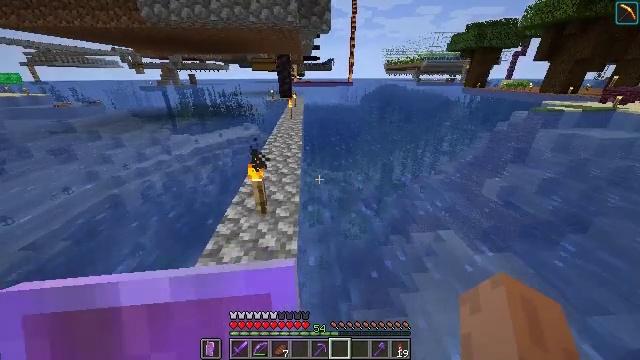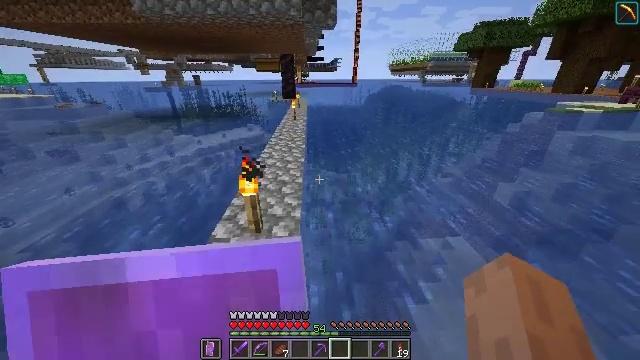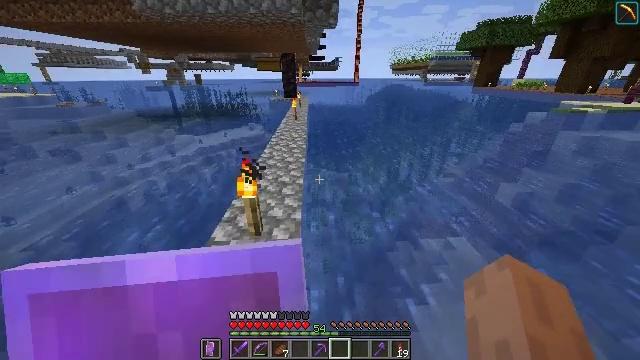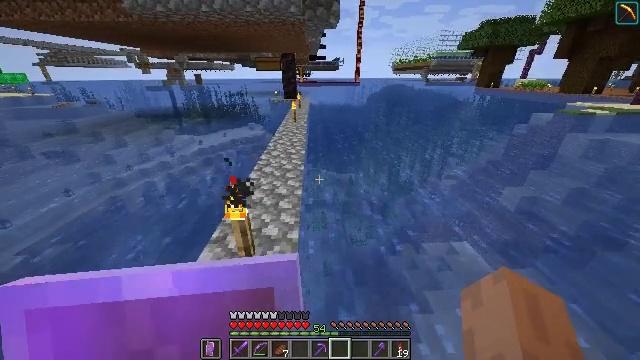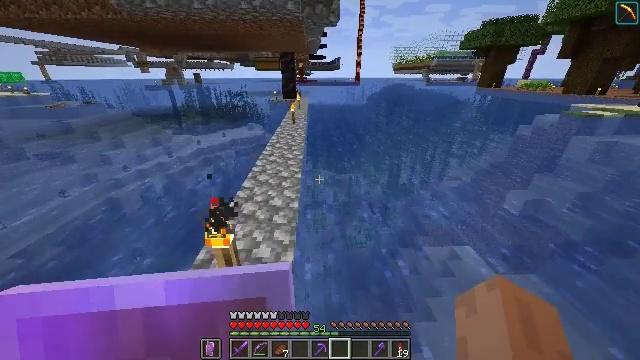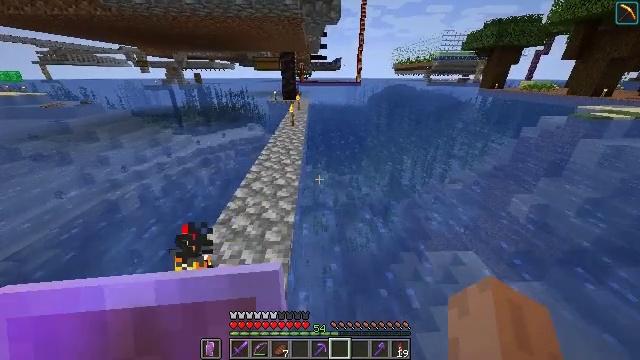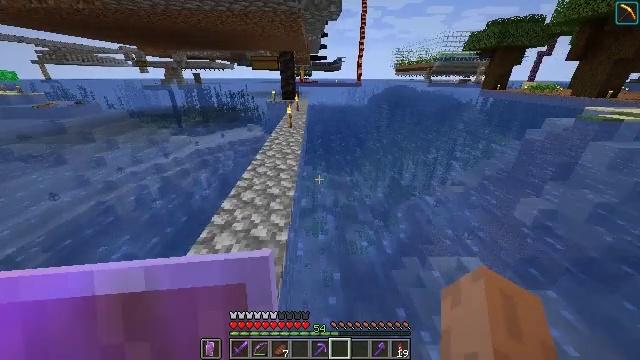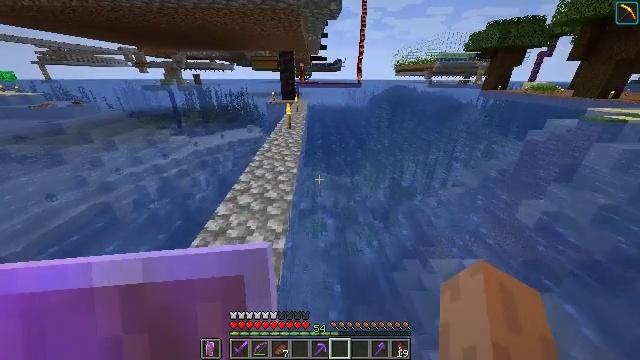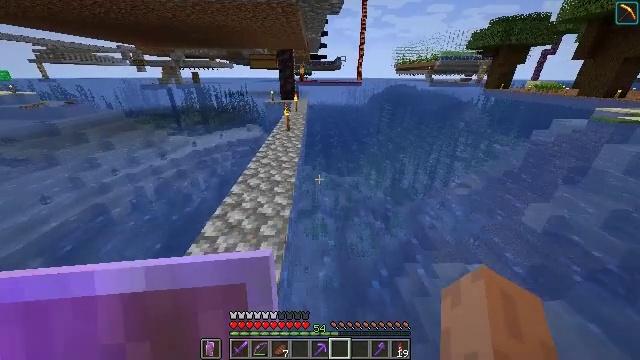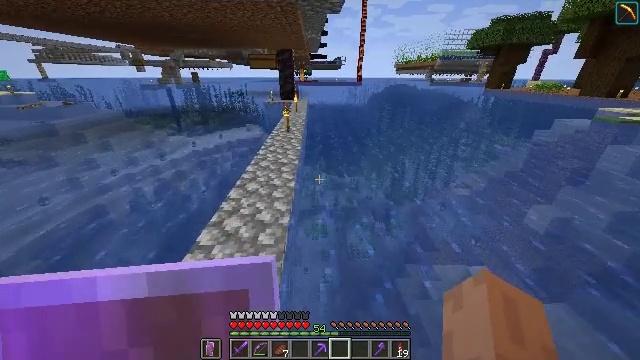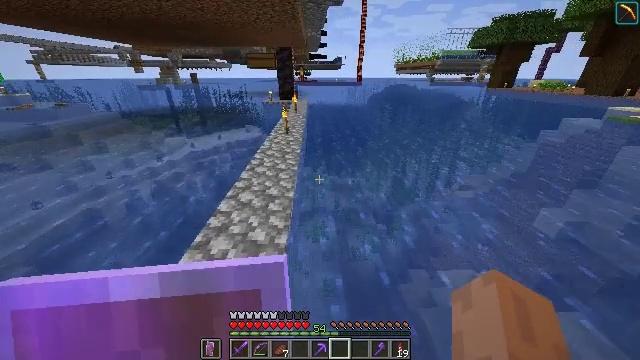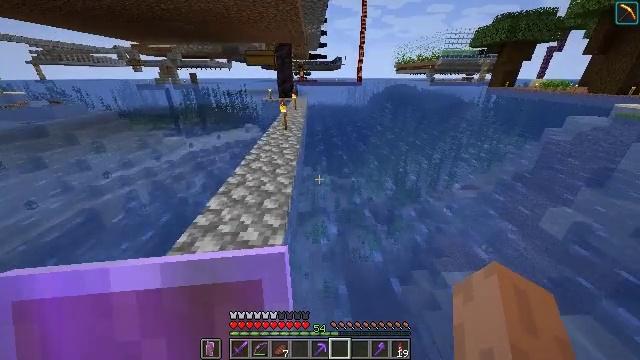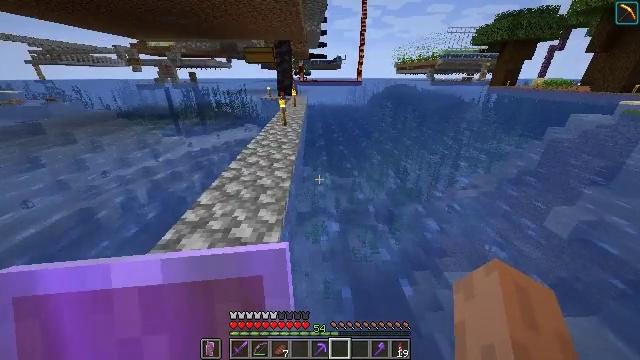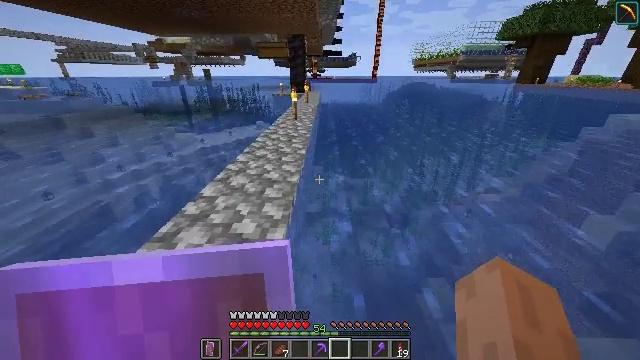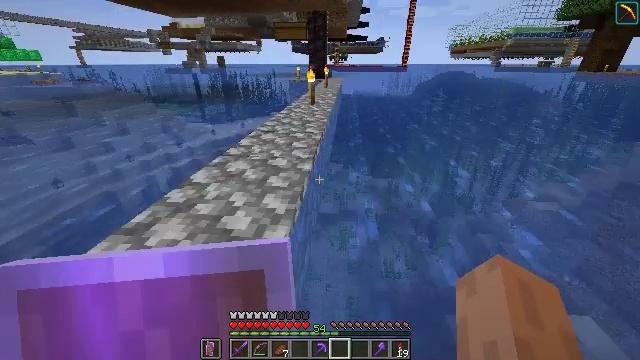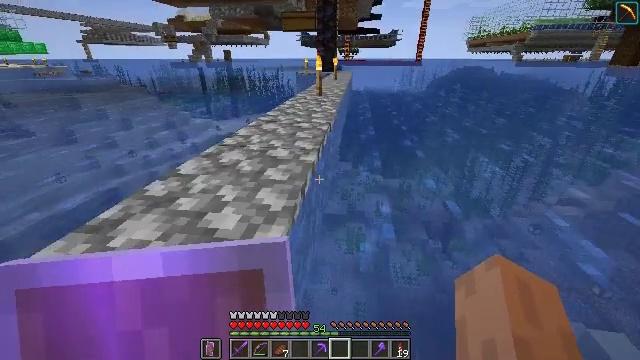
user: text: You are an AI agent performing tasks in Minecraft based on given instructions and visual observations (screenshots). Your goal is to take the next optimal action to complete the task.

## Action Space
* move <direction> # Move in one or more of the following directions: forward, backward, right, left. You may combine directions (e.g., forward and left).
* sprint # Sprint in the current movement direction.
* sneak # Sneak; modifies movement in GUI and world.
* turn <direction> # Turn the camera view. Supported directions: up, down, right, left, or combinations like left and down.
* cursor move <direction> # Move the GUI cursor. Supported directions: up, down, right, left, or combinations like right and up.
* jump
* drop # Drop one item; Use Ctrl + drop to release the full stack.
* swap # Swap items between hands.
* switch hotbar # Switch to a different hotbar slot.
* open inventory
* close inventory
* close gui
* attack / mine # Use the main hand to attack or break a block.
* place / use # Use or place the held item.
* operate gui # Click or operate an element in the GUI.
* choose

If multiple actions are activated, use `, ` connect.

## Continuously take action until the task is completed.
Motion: motion action
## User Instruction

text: Kill mobs.
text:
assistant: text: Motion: move forward, turn left
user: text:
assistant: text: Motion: move forward
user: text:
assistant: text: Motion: move forward
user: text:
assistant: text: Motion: move forward
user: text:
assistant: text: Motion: move forward
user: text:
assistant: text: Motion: move forward
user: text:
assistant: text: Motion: move forward
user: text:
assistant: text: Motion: move forward
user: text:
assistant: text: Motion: move forward
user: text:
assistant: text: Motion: move forward
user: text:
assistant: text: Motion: move forward
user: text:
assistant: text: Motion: move forward
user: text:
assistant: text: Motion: move forward, turn left
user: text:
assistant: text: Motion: move forward, turn left
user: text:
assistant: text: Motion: move forward, turn left
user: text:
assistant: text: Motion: move forward
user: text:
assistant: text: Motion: move forward
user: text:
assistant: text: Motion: move forward
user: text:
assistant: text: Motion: move forward
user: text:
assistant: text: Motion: move forward
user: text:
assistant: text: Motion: move forward, turn right and up
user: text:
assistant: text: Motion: move forward, turn up
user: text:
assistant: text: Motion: move forward, turn left and up
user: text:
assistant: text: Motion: move forward, turn left and down
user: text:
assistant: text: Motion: move forward
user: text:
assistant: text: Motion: move forward
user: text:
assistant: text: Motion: move forward
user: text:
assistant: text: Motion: move forward
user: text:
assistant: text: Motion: move forward
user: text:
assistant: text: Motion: move forward